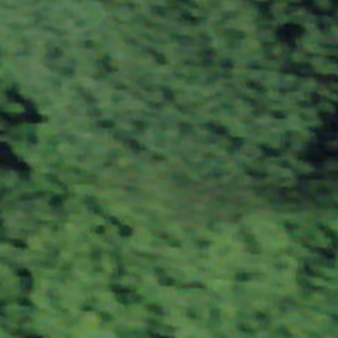
Label: other